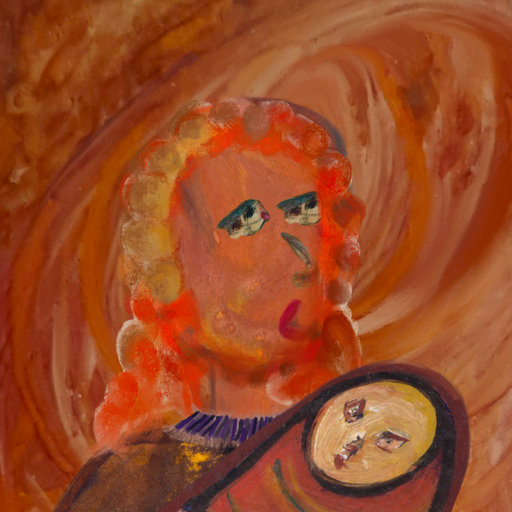
Background: Pious_Lady, Head And Neck Side: Mother_And_Son_Son, Face Side: Pipe, Bust: Comrade, Hair Side: Rupkatha, Head Accessory: Blank, Second Necklace: Blank, Necklace: HillGirl, Baby: After_Raid_Baby